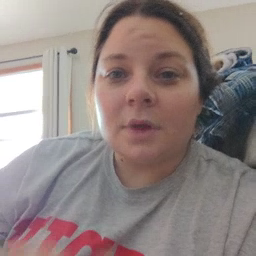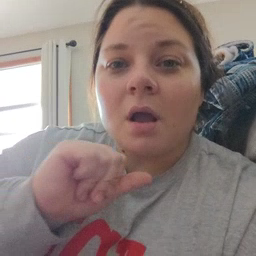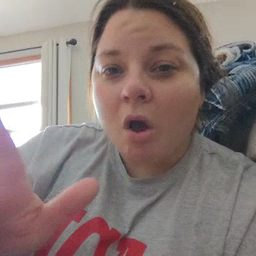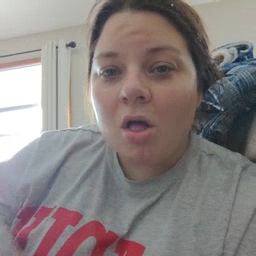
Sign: all